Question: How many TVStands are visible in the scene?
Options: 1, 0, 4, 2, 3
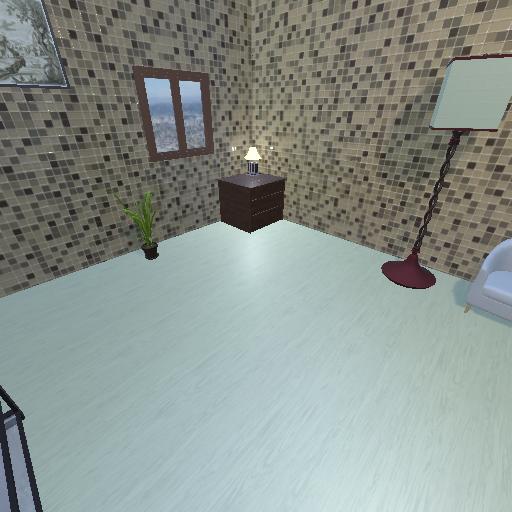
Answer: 1